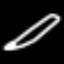
Label: pencil